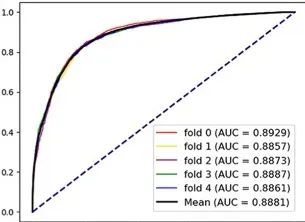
The performance of Molecular Association Network (MAN)-High-Order Proximity preserved Embedding (HOPE) for predicting miRNA-disease associations. Five-fold cross-validation performance using only attribute feature.
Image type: chart (chart)